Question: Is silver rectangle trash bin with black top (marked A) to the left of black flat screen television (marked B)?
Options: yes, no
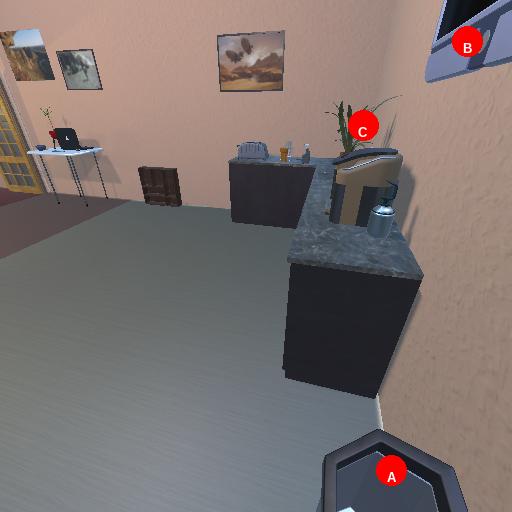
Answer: yes